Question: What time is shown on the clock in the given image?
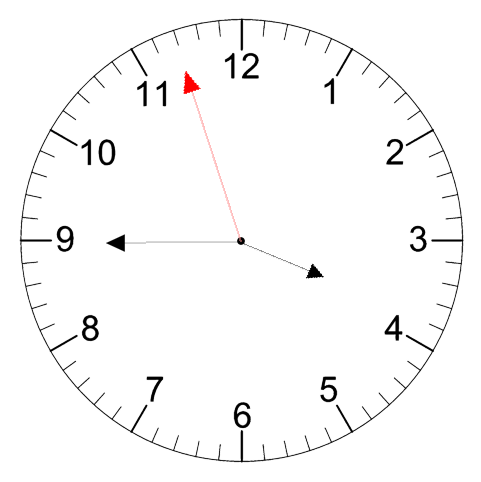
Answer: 03:44:57